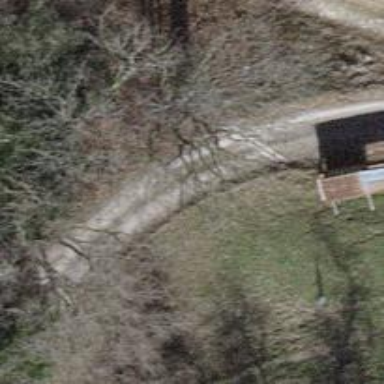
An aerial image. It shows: Gravel track with grade2 quality.